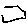
Label: hexagon